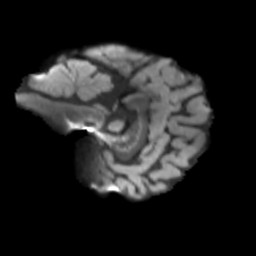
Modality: T2w
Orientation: sagittal
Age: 38
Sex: female
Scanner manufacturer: siemens
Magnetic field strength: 3 T
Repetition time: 3.23 s
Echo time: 0.0892 s